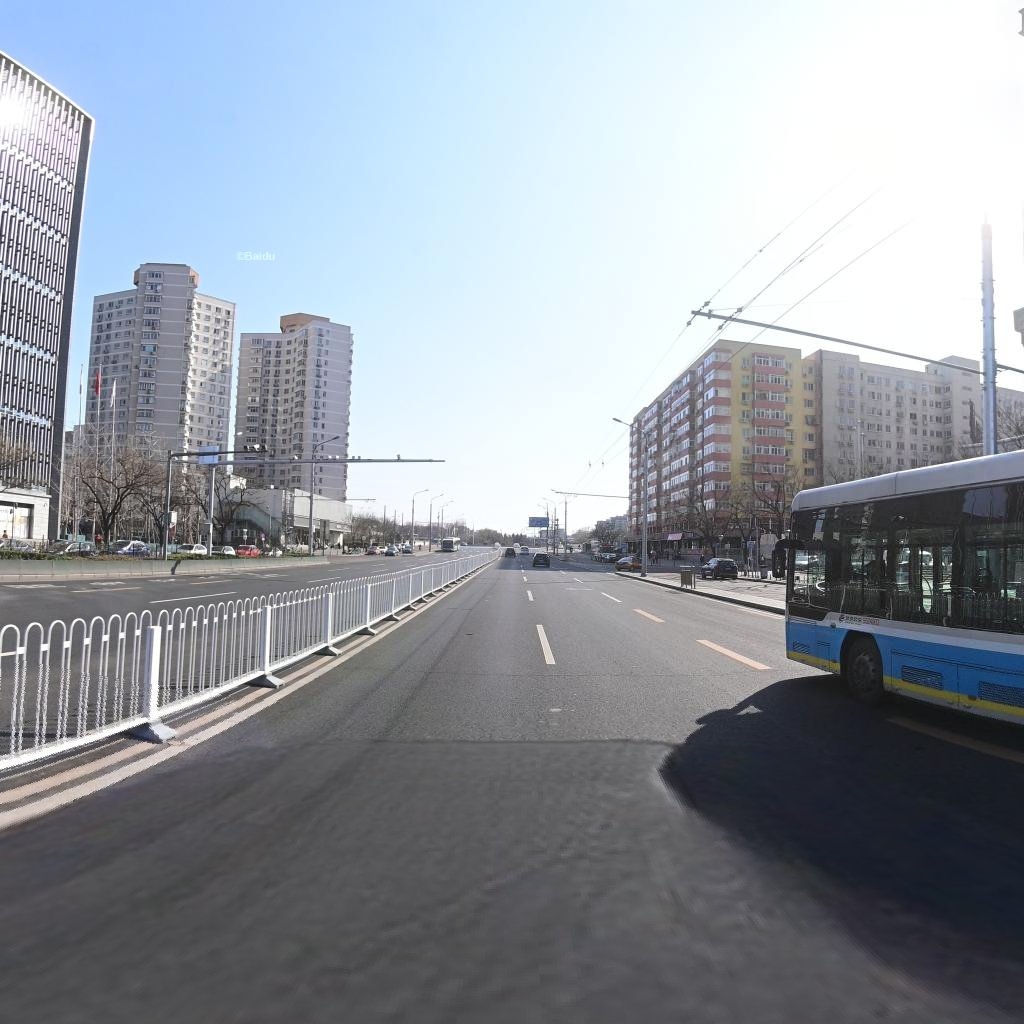
Region: Dongcheng
Road damage annotations: transverse crack